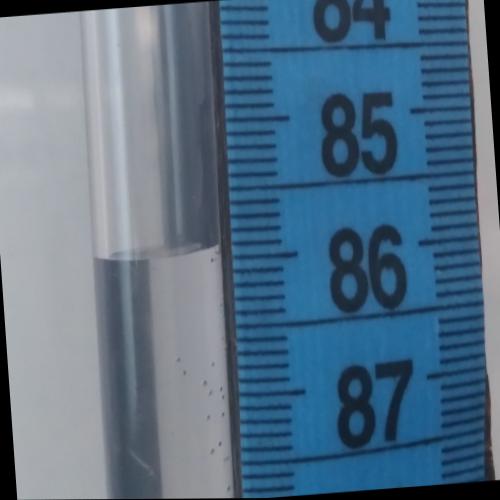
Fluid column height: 85.9 cm